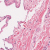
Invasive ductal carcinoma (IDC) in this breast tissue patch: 0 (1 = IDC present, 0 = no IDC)